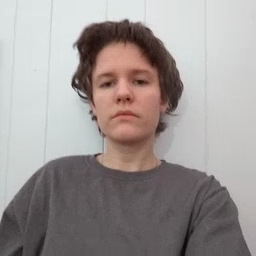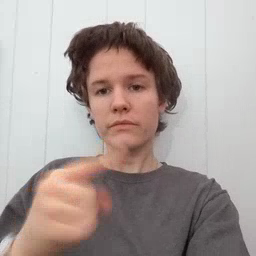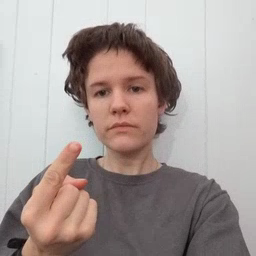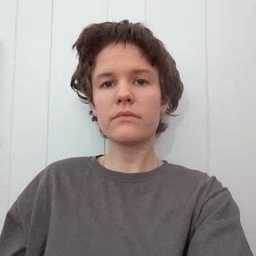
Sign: first